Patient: sex F, age 74
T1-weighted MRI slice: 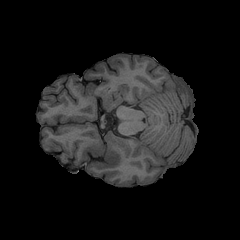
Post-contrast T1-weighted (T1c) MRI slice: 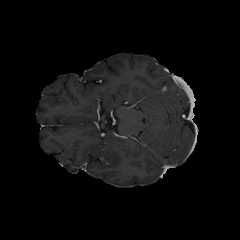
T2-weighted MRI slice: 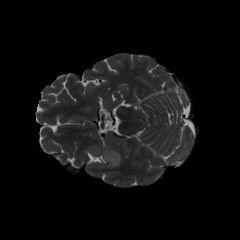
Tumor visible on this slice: yes
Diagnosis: Glioblastoma, IDH-wildtype
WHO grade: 4